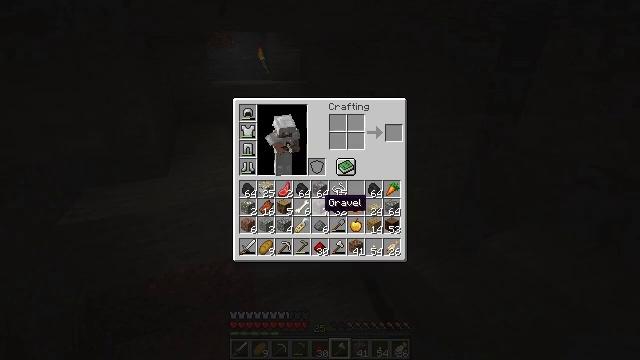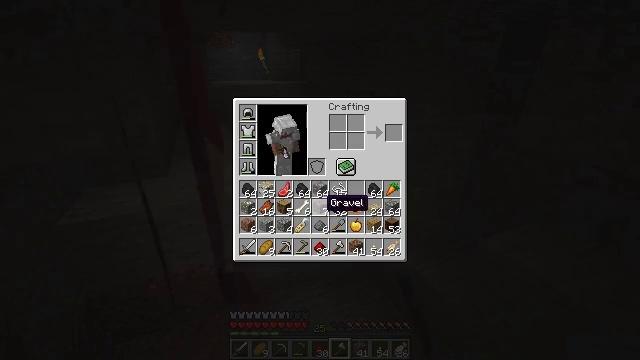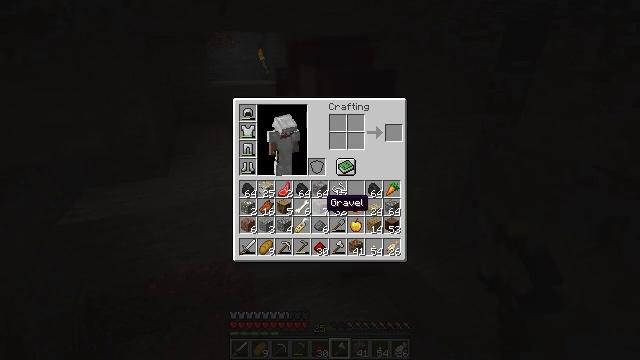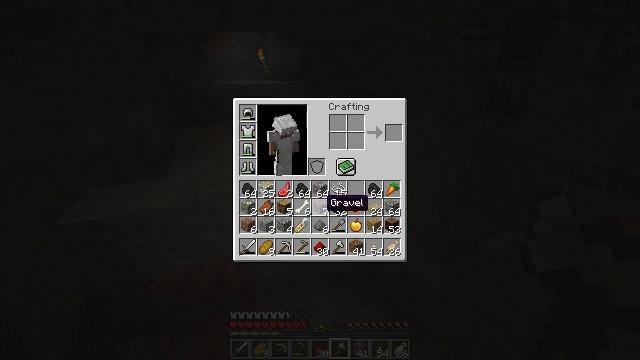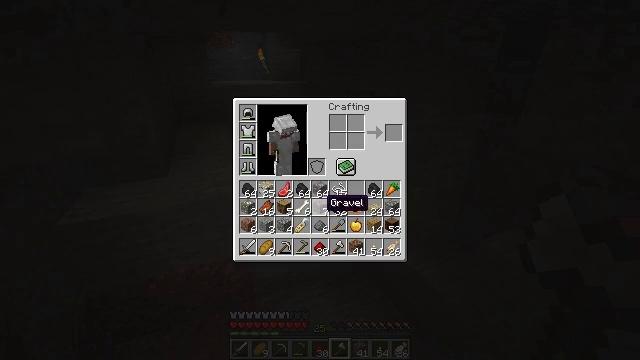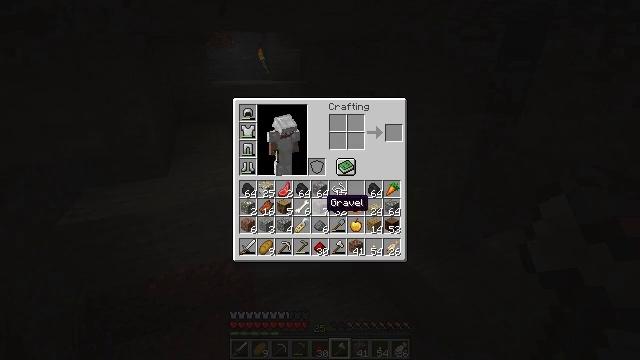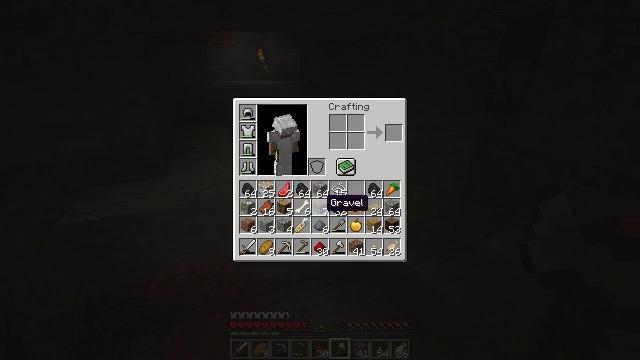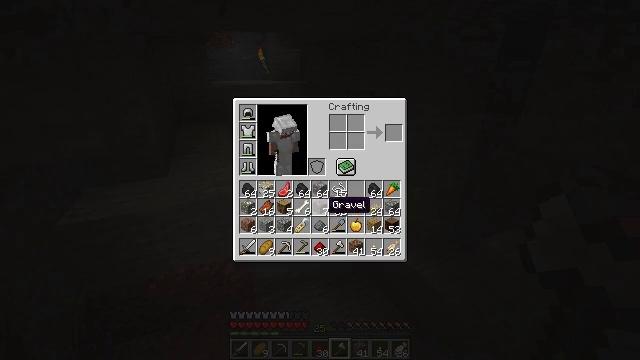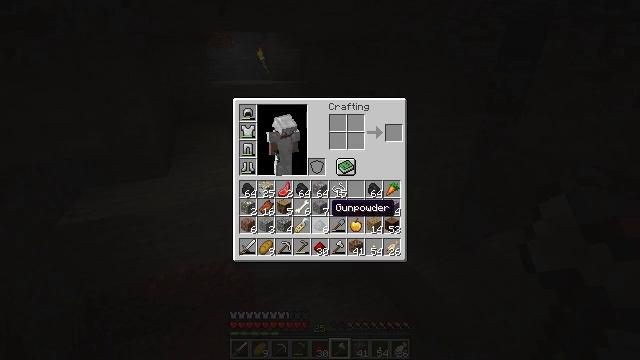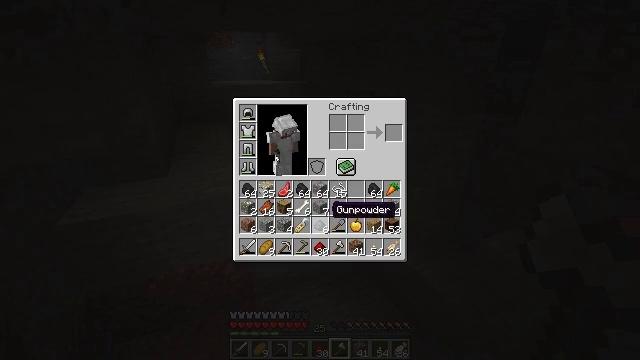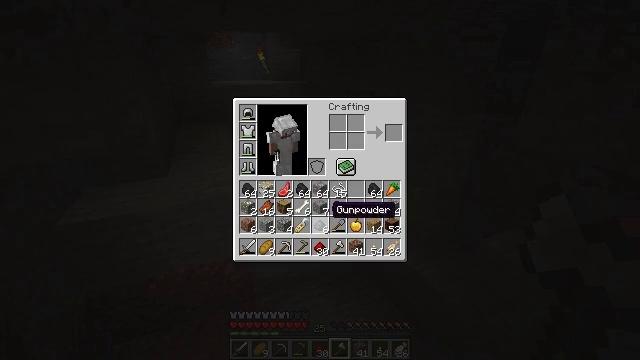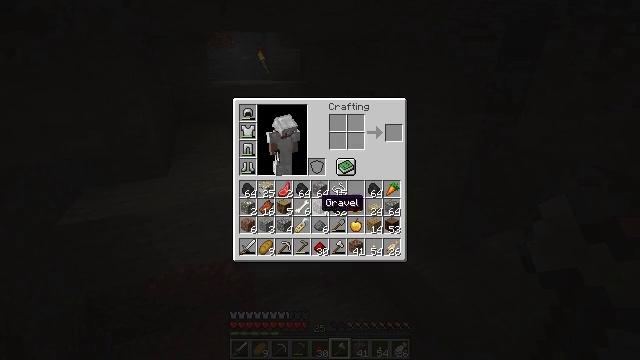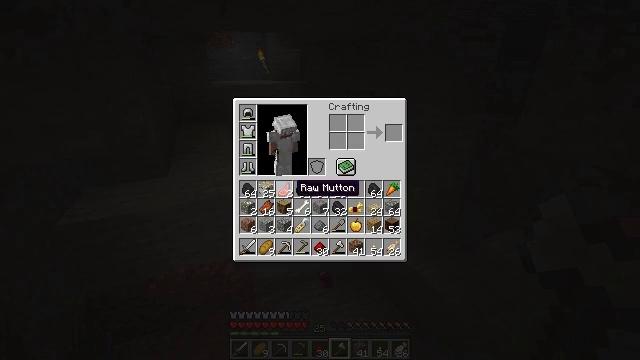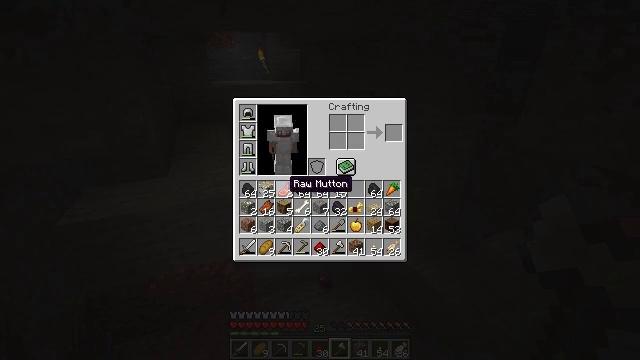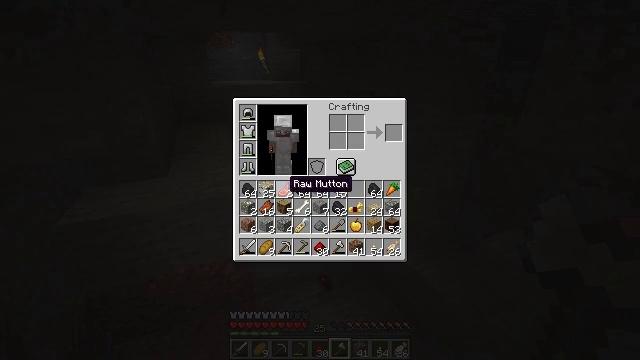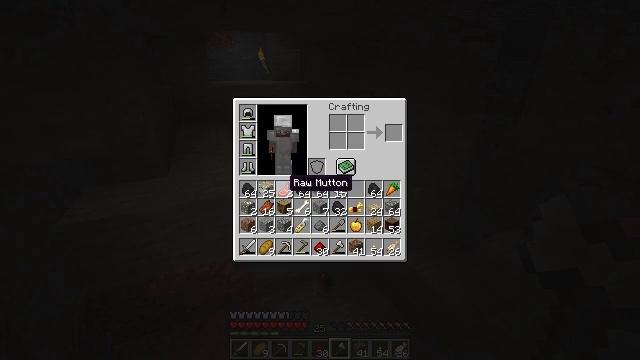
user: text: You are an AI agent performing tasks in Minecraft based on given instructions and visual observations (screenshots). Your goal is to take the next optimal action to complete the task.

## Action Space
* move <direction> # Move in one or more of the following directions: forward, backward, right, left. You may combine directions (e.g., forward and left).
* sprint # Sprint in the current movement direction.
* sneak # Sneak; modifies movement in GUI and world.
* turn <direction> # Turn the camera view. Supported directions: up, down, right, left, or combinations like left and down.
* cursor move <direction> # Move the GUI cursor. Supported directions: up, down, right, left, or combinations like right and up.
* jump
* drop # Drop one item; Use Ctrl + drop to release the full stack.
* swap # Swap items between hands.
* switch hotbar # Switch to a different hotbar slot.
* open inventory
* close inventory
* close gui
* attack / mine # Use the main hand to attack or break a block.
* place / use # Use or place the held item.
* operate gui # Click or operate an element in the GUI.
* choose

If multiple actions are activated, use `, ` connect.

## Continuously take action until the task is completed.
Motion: motion action
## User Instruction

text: Drop a mutton.
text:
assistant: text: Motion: open gui
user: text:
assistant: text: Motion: no_op
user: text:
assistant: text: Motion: no_op
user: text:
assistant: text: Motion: no_op
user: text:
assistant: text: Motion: no_op
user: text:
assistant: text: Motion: no_op
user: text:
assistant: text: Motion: no_op
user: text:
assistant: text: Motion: no_op
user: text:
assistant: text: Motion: no_op
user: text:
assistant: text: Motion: no_op
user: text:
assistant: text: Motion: cursor move left and up
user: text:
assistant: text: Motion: cursor move left and up
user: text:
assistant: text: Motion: no_op
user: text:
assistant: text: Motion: no_op
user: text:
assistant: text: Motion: no_op
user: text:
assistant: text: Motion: no_op
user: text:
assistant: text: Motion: no_op
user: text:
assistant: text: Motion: no_op
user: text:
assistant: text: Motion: operate gui
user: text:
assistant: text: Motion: operate gui
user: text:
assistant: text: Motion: operate gui
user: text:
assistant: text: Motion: cursor move left
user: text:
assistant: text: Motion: cursor move left
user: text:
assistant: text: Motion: cursor move left and up
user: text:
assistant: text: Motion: cursor move left and up
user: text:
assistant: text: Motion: cursor move up
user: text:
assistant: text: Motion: no_op
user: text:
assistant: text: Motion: no_op
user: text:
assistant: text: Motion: no_op
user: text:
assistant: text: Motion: operate gui